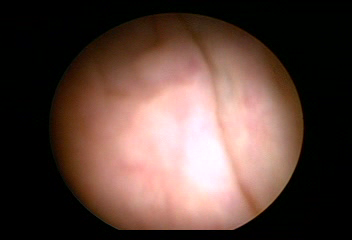
Modality: WLC
Class: Normal mucosa
Bladder cancer association: No